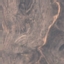
Land use / land cover class: HerbaceousVegetation